Question: Okay, using Scala Play Framework I have an Action method in my Application Controller that accesses a database for a specific serial and sends a JSON object using Ok(json), which can be accessed through the route 'GET /json/:serial controllers.Application.getData(serial: String)'. This part works; I am able to retrieve a unformatted JSON objects for specific serial numbers going directly through localhost/json/.
In my views, there is a page for editing this database information. There is an HTML select drop down with a list of serial numbers, and when one of them is selected I'd like to send an AJAX request with that serial number to /json/### and get a JSON object in return. Once I have the JSON object, the forms should be populated with that information so the users know what they are editing.
So essentially my question is how can I use AJAX/jQuery to request a JSON object over HTTP (using route /json/:serial) so that I can populate an HTML form with the various fields in the JSON object when a serial is selected from a drop down?
Let me know if anything is unclear or too ambiguous! Thanks
EDIT: Some Code:
'''
val getData(serial: String) = Action {
val scInfo = *some database query*
val ctrlInfo = *another database query*
val json: JsValue = Json.obj(
"name" -> scInfo(0)._1,
"notes" -> scInfo(0)._2,
"ctrl1" -> Json.obj("name" -> scInfo(0)._3,
"port" -> scInfo(0)._4,
"apc" -> scInfo(0)._5),
"ctrl2" -> Json.obj("name" -> ctrlInfo(0)._1,
"port" -> ctrlInfo(0)._2,
"apc" -> ctrlInfo(0)._3),
"rack" -> scInfo(0)._6,
"comtrol" -> scInfo(0)._7
)
Ok(json)
}
'''
This is a picture of what the form will roughly look like (I figured seeing the actual page was easier than reading the markup)

So when a Storage Center is selected, that number is sent via AJAX to '/json/:serial' and should request a JSON object as a result, which will then populate the other fields in the form.
EDIT 2:
Here's the markup for the view. It's using the Play template engine so anything with a '@' in front of it is just scala-code generating markup.
'''
<div class="header-wrapper">
<h2 class="header">Edit Information for...</h2>
</div>
<div class="sc-content">
<form class="form-horizontal col-md-12" role="form">
<div class="form-group">
<label for="inputSC" class="control-label">Storage Center</label><br>
<div class="col-sm-6">
<select class="form-control" onfocus="this.blur()" id="inputSC" placeholder=" ">
@storageCenters.map { sc =>
<option id="selectSC@sc._1">@{sc._1.replace('-', '/')}</option>
}
</select>
</div>
</div>
<div class="form-group">
<label for="inputRack" class="control-label">Rack</label><br>
<div class="col-sm-6">
<select class="form-control" onfocus="this.blur()" id="inputRack" placeholder=" ">
@racks.map { rack =>
<option id="selectRack@rack.name">@rack.name</option>
}
</select>
</div>
</div>
<div class="form-group">
<label for="inputConsoleIP" class="control-label">Console IP/Port</label>
<div class="col-sm-10">
<input type="text" class="form-control" id="inputConsoleIP" placeholder="i.e. 127.0.0.1">
</div>
</div>
<div class="form-group">
<div class="col-sm-10">
<input type="text" class="form-control" id="inputPort" placeholder="i.e. 00000">
</div>
</div>
<div class="form-group">
<label for="inputAPC" class="control-label">APC Outlet</label><br>
<div class="col-sm-6">
<input type="text" class="form-control" id="inputAPC" placeholder="i.e. 12">
</div>
</div>
<div class="form-group">
<label for="inputNotes" class="control-label">Notes</label><br>
<div class="col-sm-12">
<input type="text" class="form-control" id="inputNotes" value="Default">
</div>
</div>
<div class="form-group">
<div style="margin-lefT:4%;">
<button type="submit" class="btn btn-default">Submit Changes</button>
</div>
</div>
</form>
</div>
'''
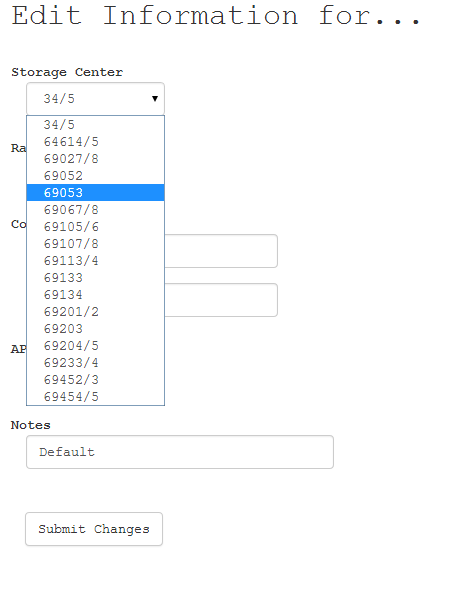
Answer: A friend helped me out and I was able to come up with an answer! It was simple using jQuery as anticipated.
The only thing that changed was the HTML select tag gained an 'onchange="fillForm()"' attribute which would call a JS function anytime a serial number was selected.
'''
<select class="form-control" onfocus="this.blur()" id="inputSC" onchange="fillForm()">
'''
I created a JS file with several functions pertaining to this form but in particular the 'fillForm()' function.
'''
function fillForm() {
var val = $('#inputSC').val() // selected value
val = val.replace('/', '-');
$.getJSON('/json/' + val, function (data) {
//printJSON(data);
$('#inputRack').val(data.rack);
$('#inputNotes').val(data.notes);
$('#inputComtrol').text(data.comtrol);
$('#inputPort').val(data.ctrl1.port);
$('#inputAPC').val(data.ctrl1.apc);
});
}
'''
And for those who are not very good with JavaScript/jQuery, this function first retrieves the value of the drop-down select tag and then formats the string . Then using jQuery, it calls '$.getJSON(url <URL>;', but refer to the documentation for official knowledge.
Feel free to comment with questions that I will attempt to answer!